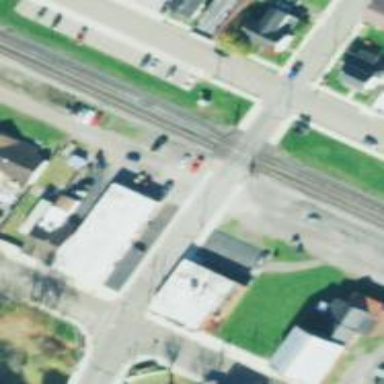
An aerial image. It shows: Crossing for the railway.